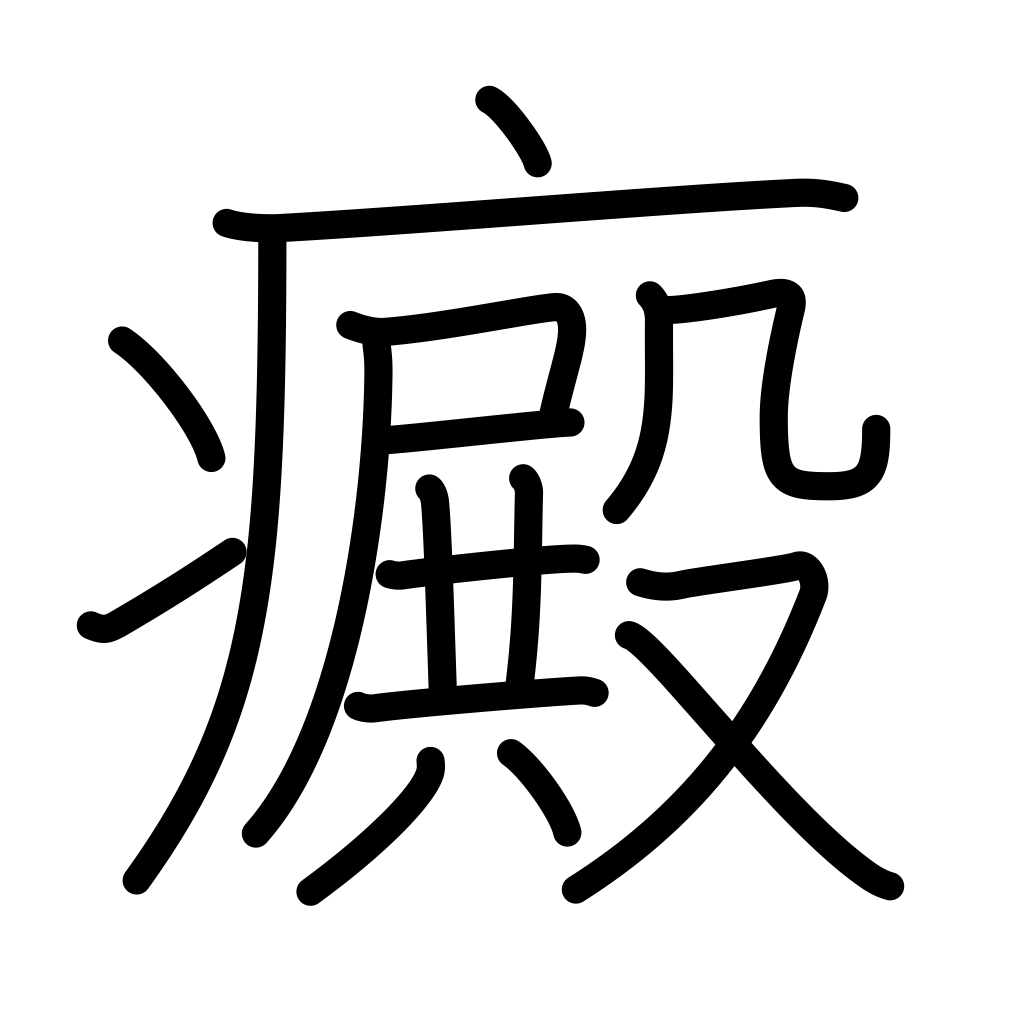
Meaning: leucoderma, piebald skin